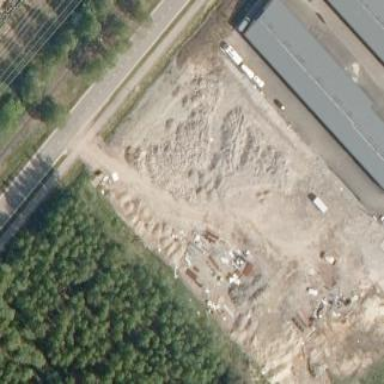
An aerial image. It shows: Warehouse building.